Aerial crown-view tile of a tropical tree (Barro Colorado Island, Panama), acquired 20250818:
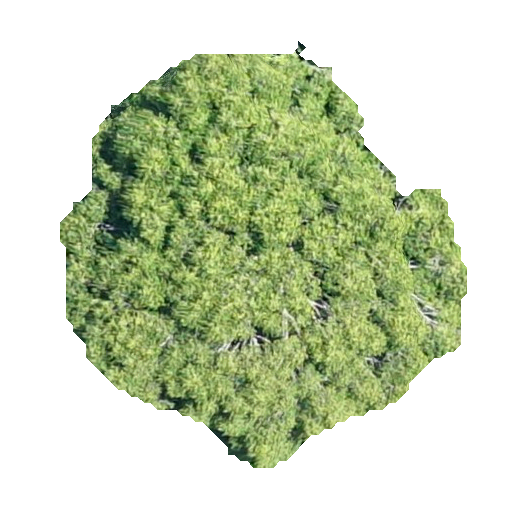
Species: Guatteria lucens
GBIF accepted scientific name: Guatteria lucens
Crown area: 167.688 m²